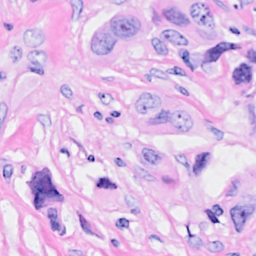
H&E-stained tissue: Breast